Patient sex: F
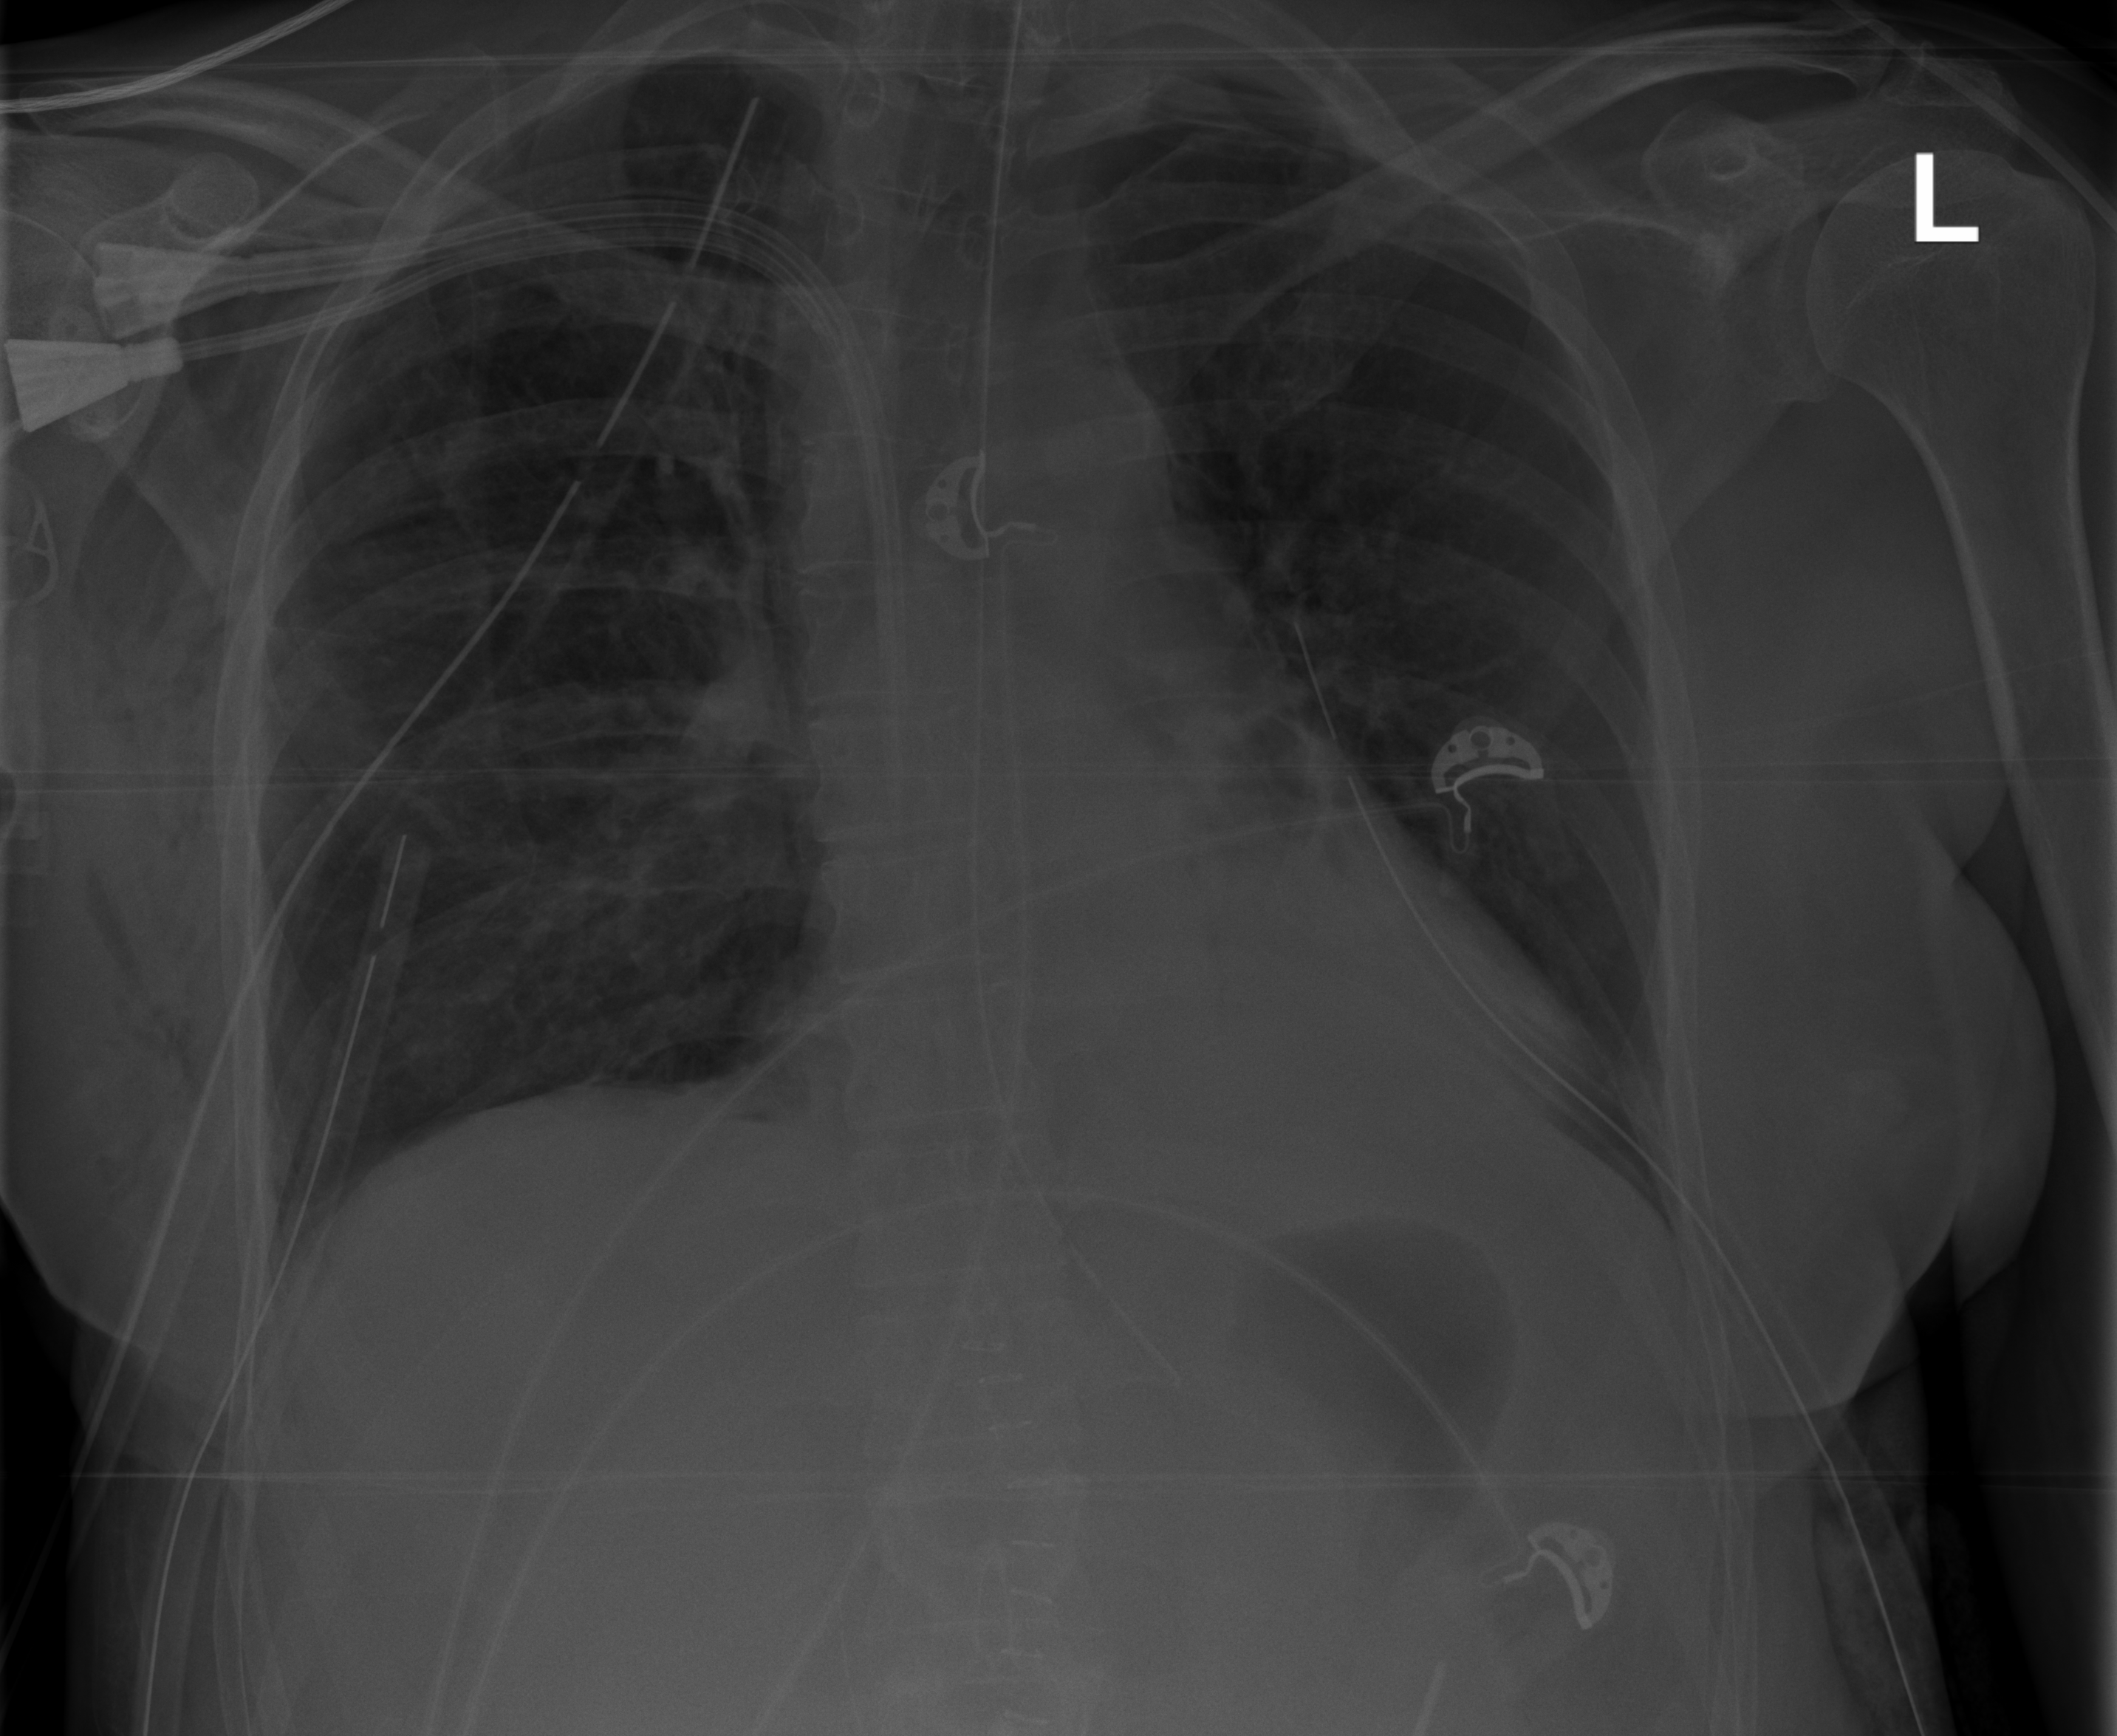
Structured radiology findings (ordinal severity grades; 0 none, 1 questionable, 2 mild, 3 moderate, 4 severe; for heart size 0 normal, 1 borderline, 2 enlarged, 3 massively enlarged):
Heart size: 0
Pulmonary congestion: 1
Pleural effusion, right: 2
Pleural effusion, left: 2
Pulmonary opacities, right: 2
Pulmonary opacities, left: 2
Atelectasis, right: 2
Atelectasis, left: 2